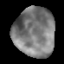
Tissue: lung
Cell type: Others
Senescence score: 0.2236
Nuclear area (px): 1954
Mean DAPI intensity: 124.717